【题型】填空题　【知识点】解析几何　【难度】easy
过双曲线 \(\frac{x^2}{9}-\frac{y^2}{16}=1\) 的左焦点 \(F\) 作圆 \(x^2+y^2=9\) 的切线，切点为 \(M\). 延长切线交双曲线的右支于点 \(P\)，\(O\) 为坐标原点，点 \(T\) 为线段 \(FP\) 的中点，则 \(|OT|=\underline{\ \ \ \ \ \ \ \ }\).
【解答】
\textbf{【答案】} \(\boldsymbol{5}\)

\noindent
\textbf{【分析】} 根据双曲线的定义，中位线的性质，可转化为 \(|OT|-|MT|=|FM|-3\)，根据勾股定理计算 \(|FM|=4\)，然后利用 \(|OT|-|MT|=1\) 及 \(|OT|^2=|MT|^2+|OM|^2\) 解方程求解即可.

\noindent
\textbf{【详解】} 如图，

取双曲线右焦点 \(F'\)，连接 \(PF'\)，由题知，\(a=3,b=4\)，所以 \(c=5\)，

因为 \(O\) 为 \(FF'\)，\(T\) 为 \(PF\) 的中点，所以 \(TO\) 为 \(\triangle PFF'\) 的中位线，

可得 \(|OT|=\frac{1}{2}|PF'|\), \(|FT|=\frac{1}{2}|PF|\). 又 \(|MT|=|FT|-|FM|=\frac{1}{2}|PF|-|FM|\)，

所以 \(|OT|-|MT|=\frac{1}{2}(|PF'|-|PF|)+|FM|=|FM|-3\)，

又 \(a=3\), \(|FM|=\sqrt{|OF|^2-3^2}=4\)，所以 \(|OT|-|MT|=1\)，又 \(|OT|^2=|MT|^2+|OM|^2\)，

所以 \(|OT|^2=(|OT|-1)^2+9\)，解得 \(|OT|=5\).

故答案为：\(\boldsymbol{5}\).
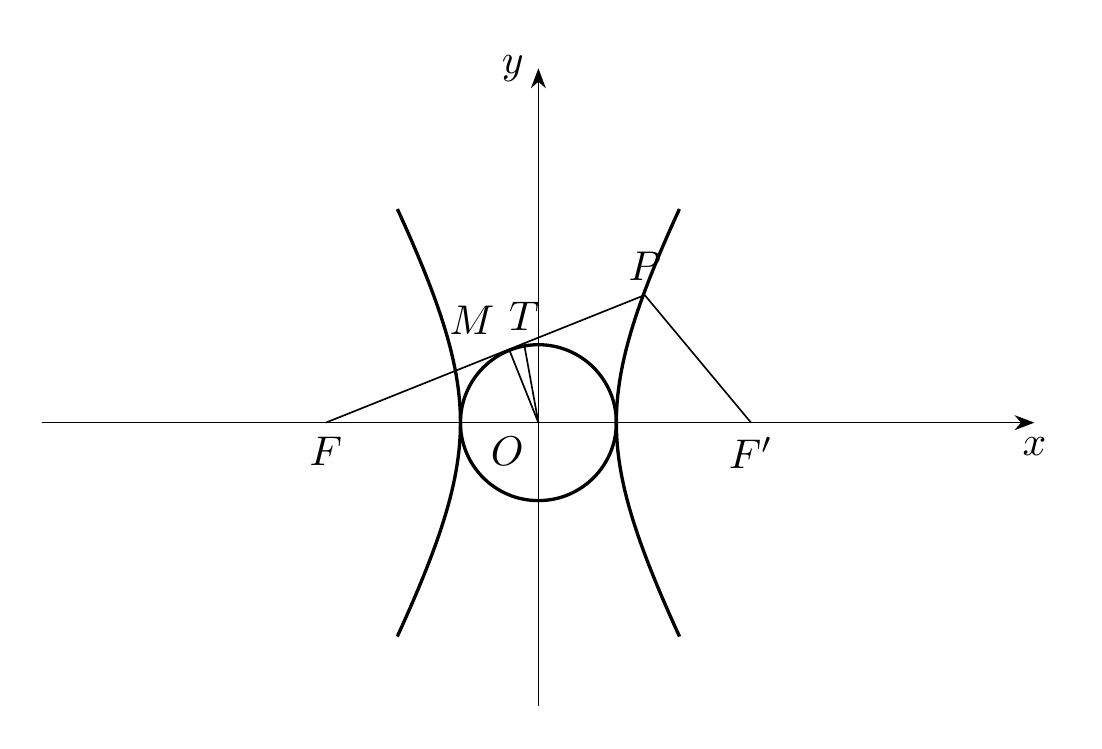